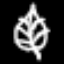
Label: leaf